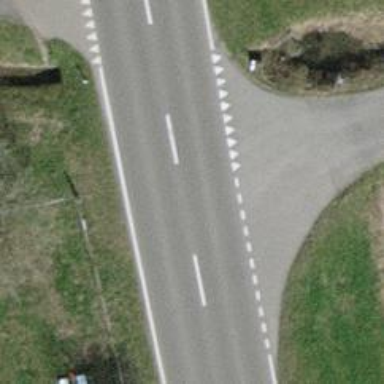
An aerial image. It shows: Road with "give way" sign.